Field crop: maize
Growth stage: 2
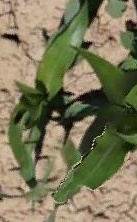
Species: maize